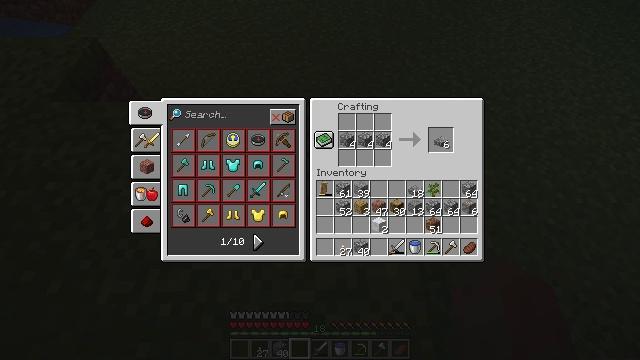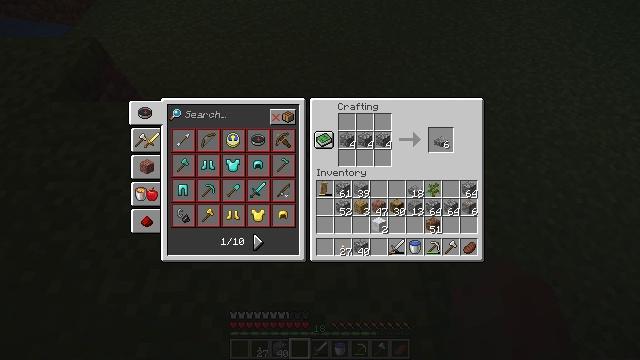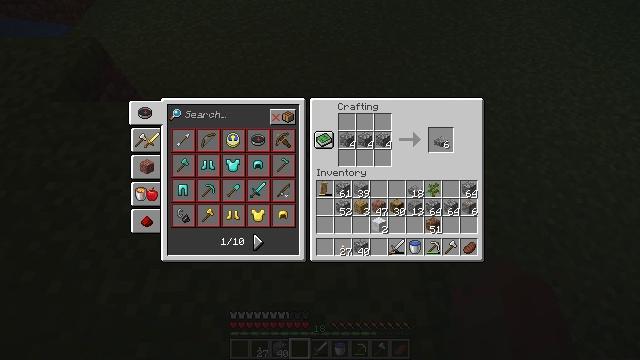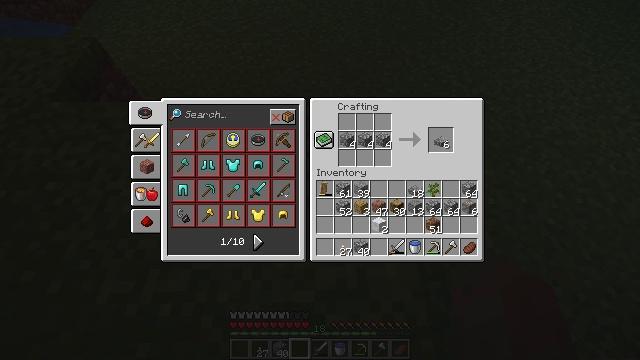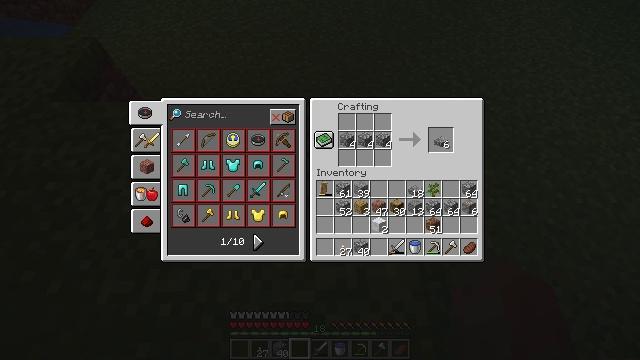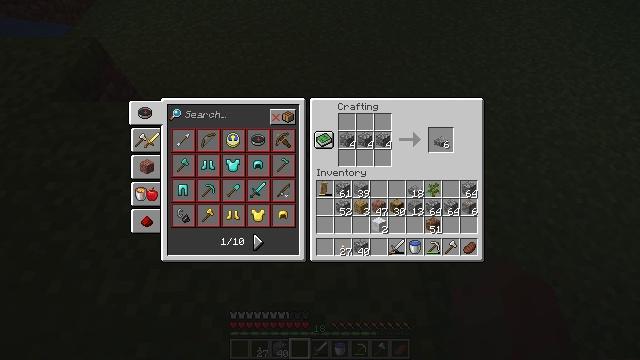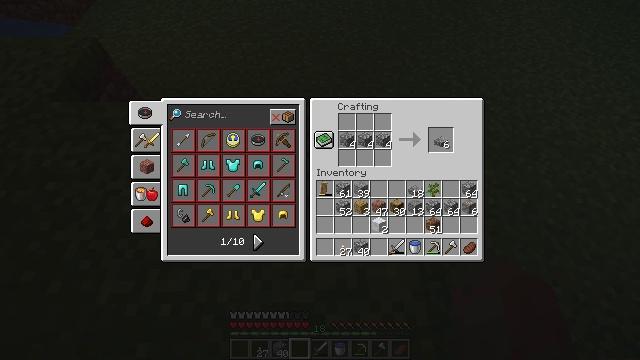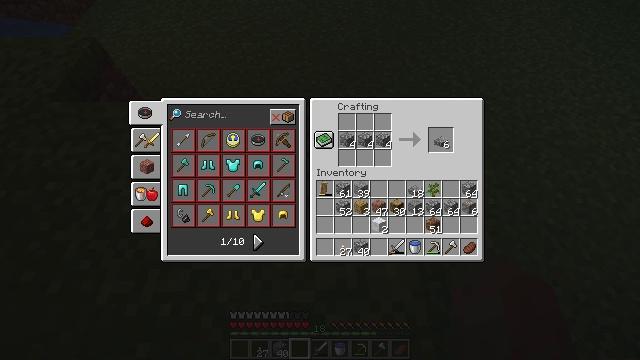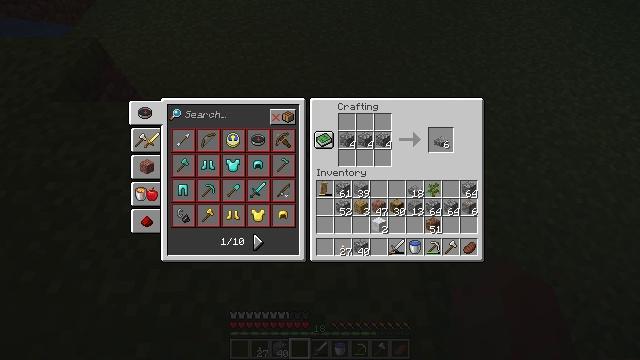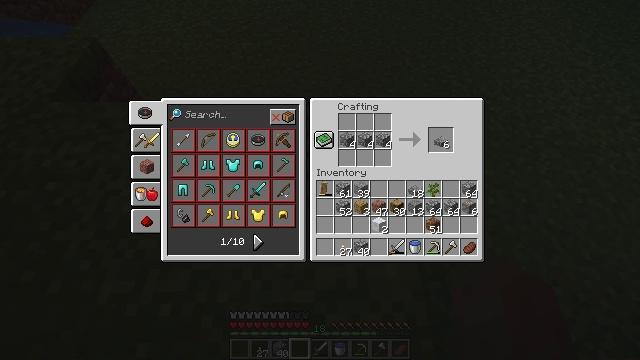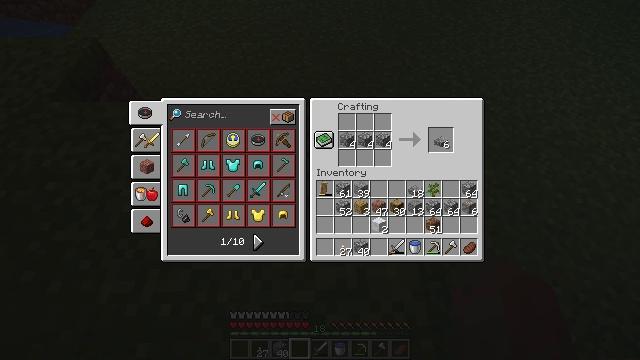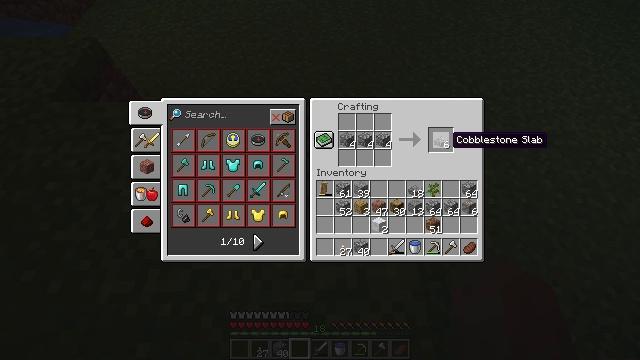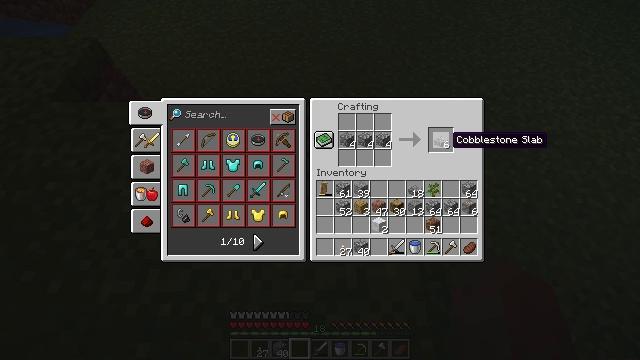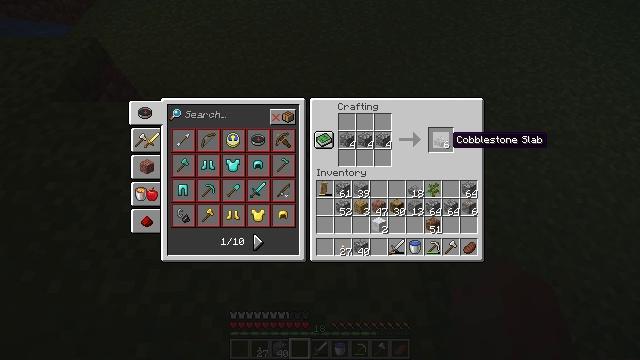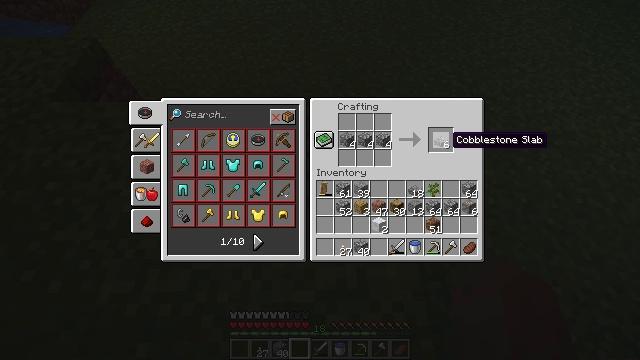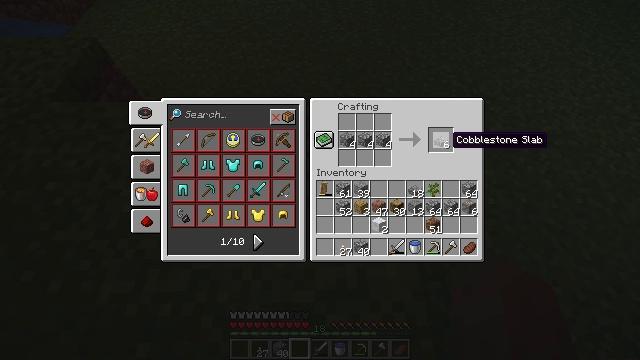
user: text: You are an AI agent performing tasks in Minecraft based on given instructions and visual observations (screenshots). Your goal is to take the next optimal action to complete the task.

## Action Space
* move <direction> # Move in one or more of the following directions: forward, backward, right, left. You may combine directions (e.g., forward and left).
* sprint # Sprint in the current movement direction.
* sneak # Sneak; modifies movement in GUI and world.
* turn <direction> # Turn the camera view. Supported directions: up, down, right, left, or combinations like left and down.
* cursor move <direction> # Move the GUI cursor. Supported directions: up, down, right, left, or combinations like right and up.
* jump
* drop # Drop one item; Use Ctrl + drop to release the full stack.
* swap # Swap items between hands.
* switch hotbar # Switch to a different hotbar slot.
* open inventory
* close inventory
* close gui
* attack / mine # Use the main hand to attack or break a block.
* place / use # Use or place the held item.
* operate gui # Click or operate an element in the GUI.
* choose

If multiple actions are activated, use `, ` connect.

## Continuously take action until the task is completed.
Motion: motion action
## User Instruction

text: Form an andesite slab out of andesite at the crafting table.
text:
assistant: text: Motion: sneak
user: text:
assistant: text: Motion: sneak
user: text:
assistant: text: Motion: sneak
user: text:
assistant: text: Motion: sneak
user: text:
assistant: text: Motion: sneak
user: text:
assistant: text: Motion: sneak
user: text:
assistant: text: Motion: sneak
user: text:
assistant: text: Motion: sneak
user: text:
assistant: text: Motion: sneak
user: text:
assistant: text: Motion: sneak
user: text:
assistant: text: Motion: sneak
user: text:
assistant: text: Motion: sneak
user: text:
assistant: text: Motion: sneak
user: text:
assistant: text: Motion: no_op
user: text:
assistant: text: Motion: no_op
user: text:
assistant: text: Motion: no_op
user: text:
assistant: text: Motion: no_op
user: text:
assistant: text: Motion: no_op
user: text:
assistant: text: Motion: no_op
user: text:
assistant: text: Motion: no_op
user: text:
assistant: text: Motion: no_op
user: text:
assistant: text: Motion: no_op
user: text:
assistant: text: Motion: no_op
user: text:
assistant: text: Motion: no_op
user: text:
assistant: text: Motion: no_op
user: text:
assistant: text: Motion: no_op
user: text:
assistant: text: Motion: no_op
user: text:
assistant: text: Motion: no_op
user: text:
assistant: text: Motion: no_op
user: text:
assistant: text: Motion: no_op